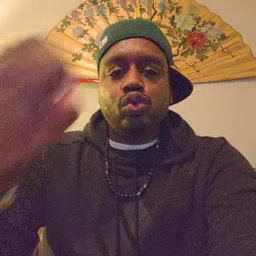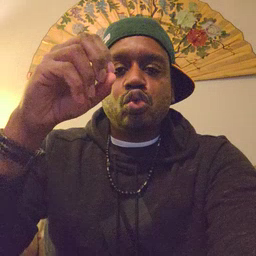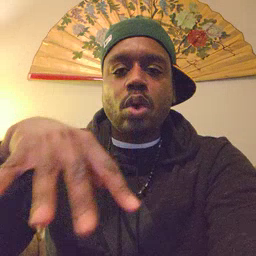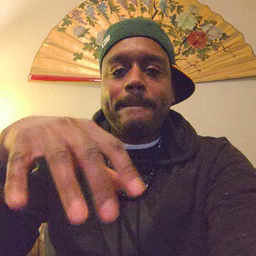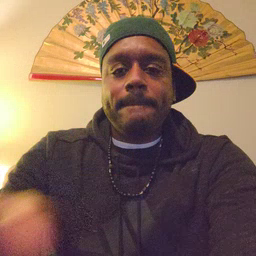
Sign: drop